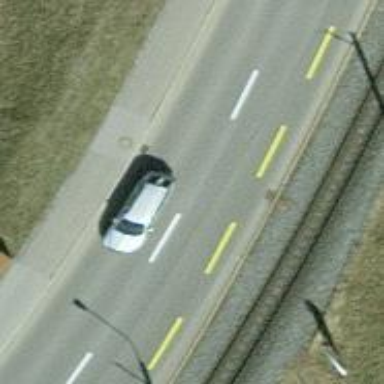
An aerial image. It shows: Secondary road with asphalt surface. There is designated lane for cyclists on the left side.